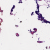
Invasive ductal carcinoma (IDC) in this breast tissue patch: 0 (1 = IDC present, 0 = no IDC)